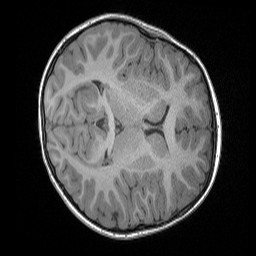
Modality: T1w
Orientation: axial
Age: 8
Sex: female
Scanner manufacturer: siemens
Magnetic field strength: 3 T
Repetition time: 1.65 s
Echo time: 0.00203 s